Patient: sex M, age 30
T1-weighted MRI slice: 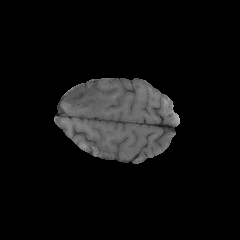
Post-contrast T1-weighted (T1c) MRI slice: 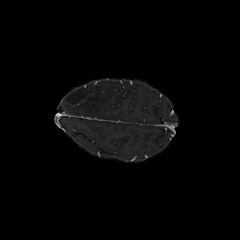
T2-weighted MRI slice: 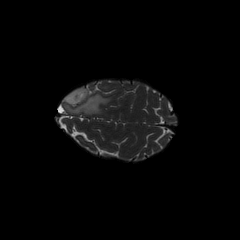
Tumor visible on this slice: yes
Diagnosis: Astrocytoma, IDH-mutant
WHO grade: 3